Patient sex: M
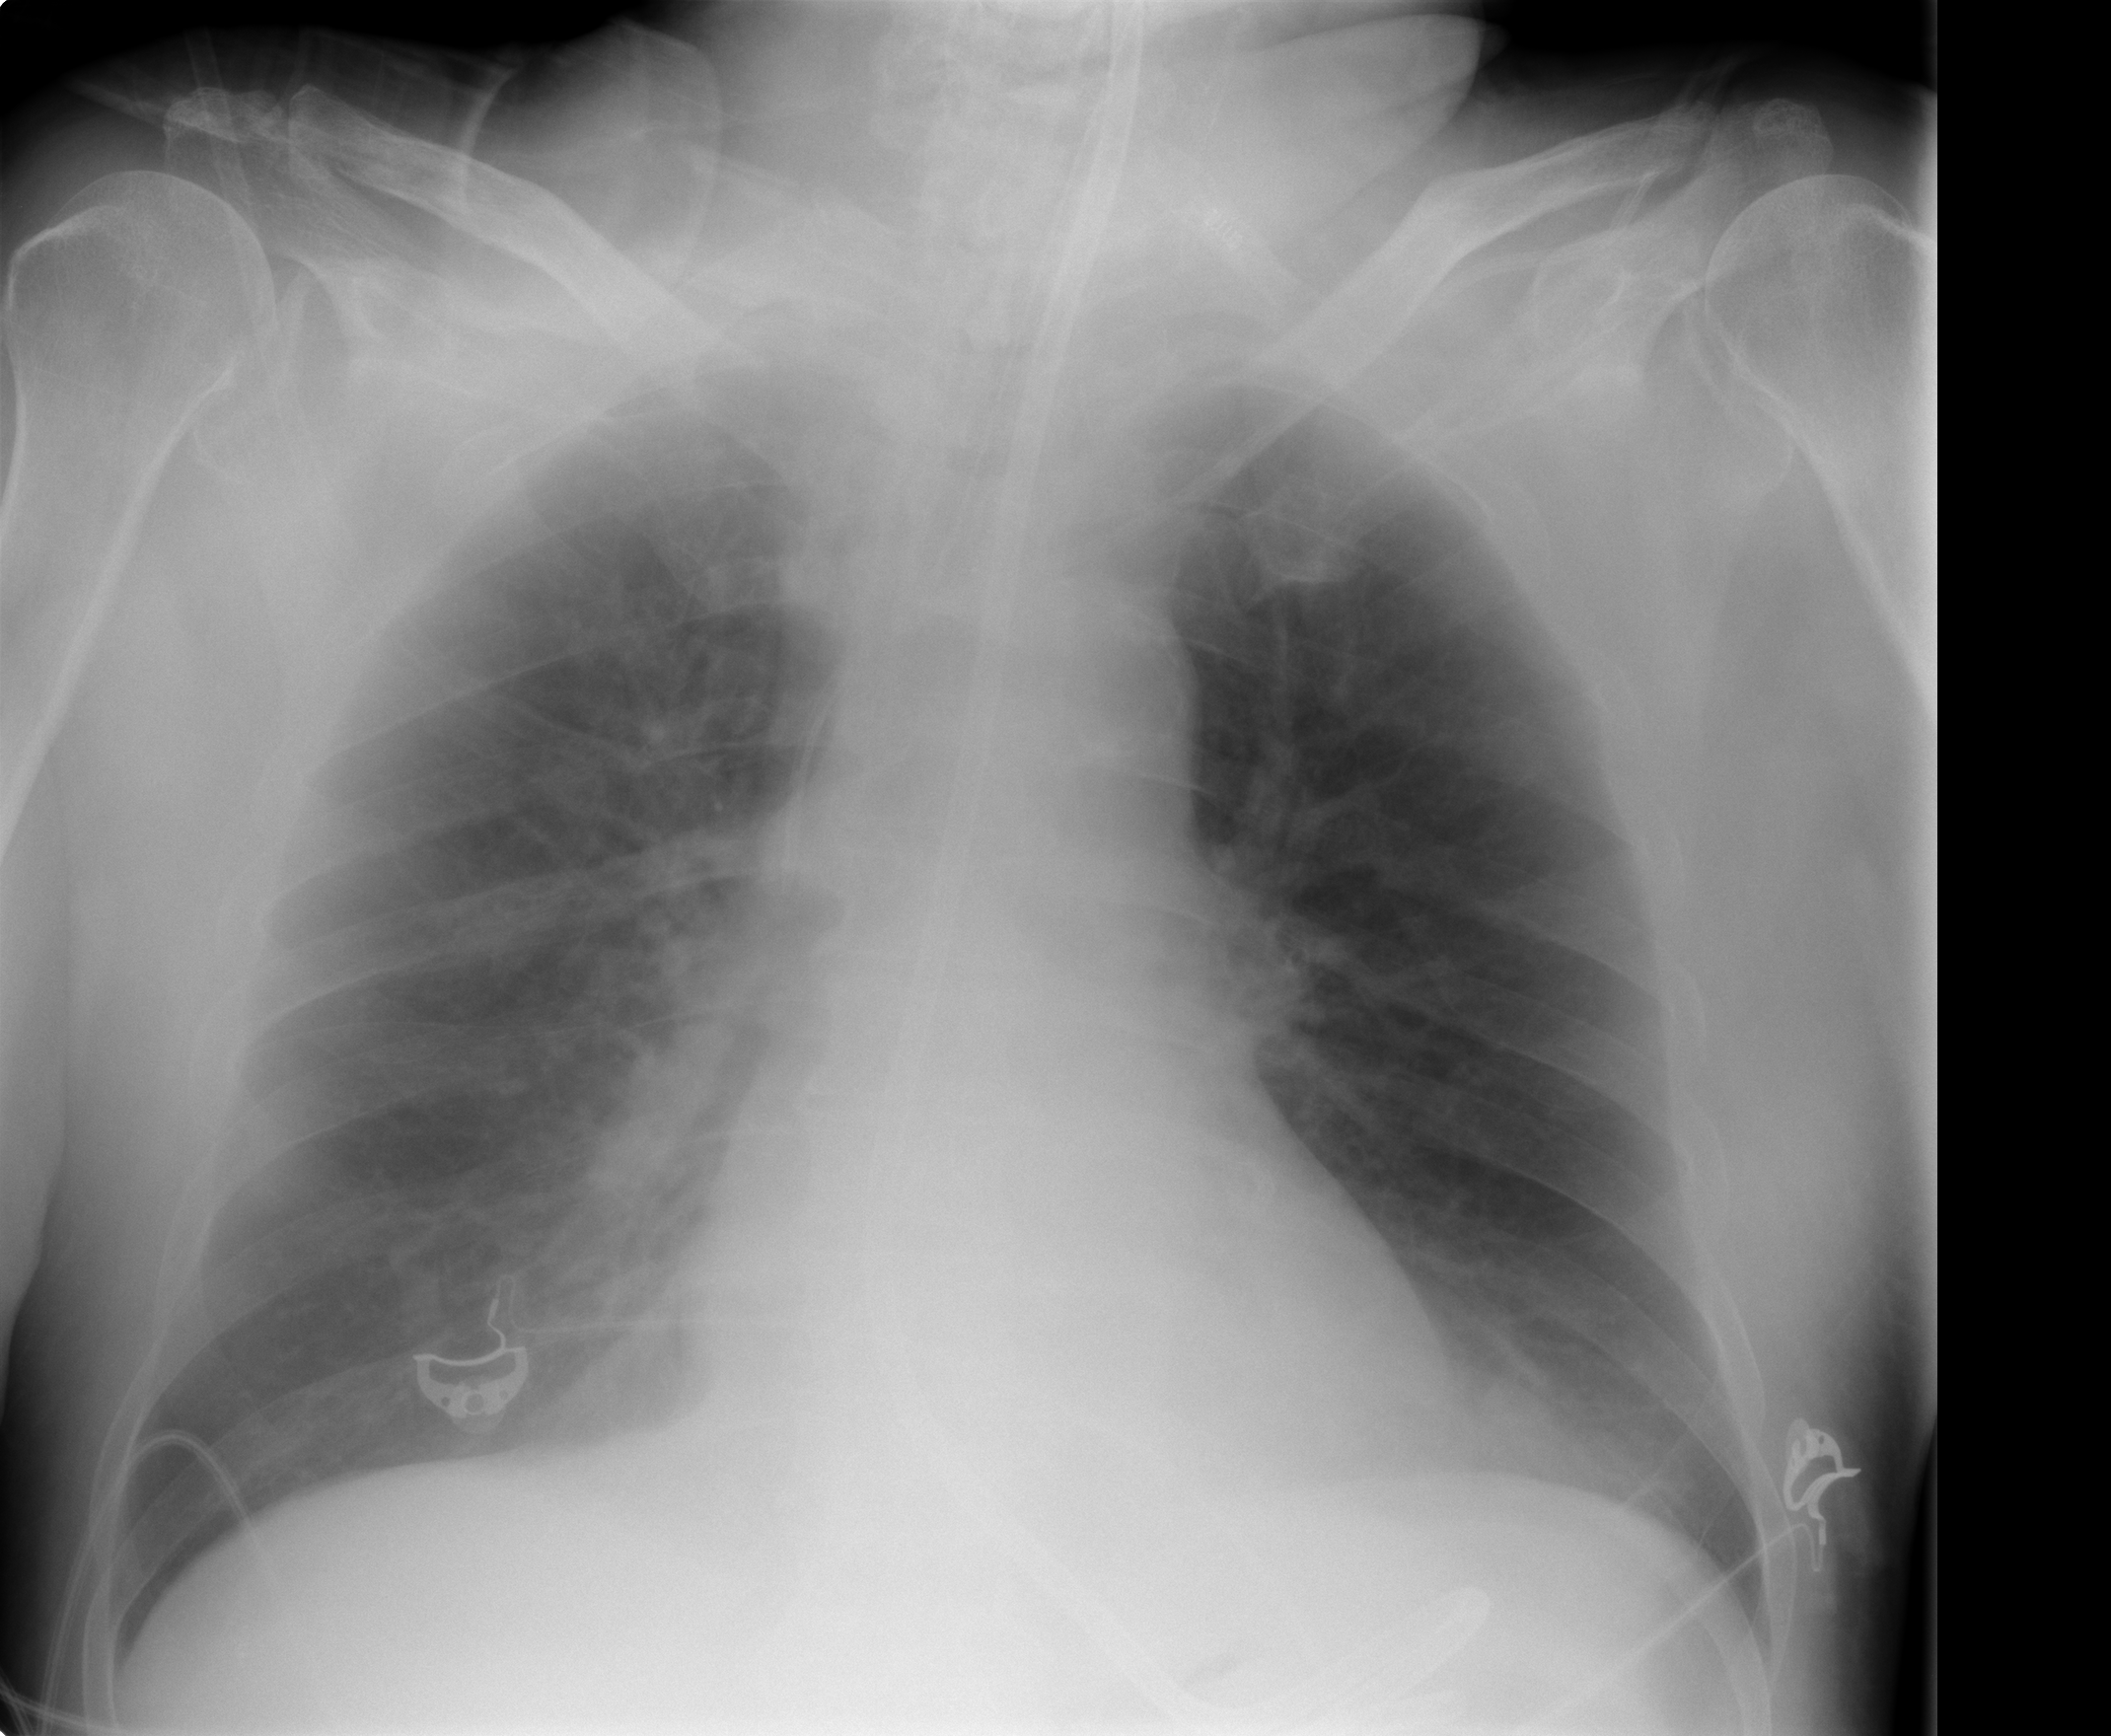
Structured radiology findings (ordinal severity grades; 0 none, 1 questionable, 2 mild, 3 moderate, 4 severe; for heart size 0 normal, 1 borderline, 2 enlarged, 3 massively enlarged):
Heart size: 1
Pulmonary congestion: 3
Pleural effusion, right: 0
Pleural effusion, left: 0
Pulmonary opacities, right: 1
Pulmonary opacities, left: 1
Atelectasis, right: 0
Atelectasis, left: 0